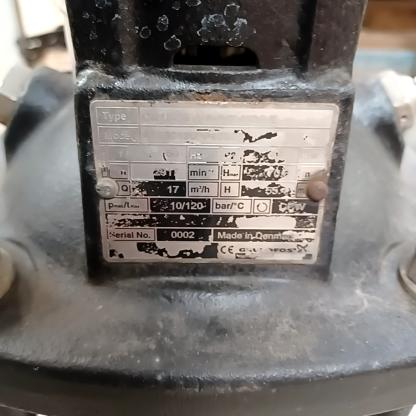
Klasa: tabliczka-znamionowa